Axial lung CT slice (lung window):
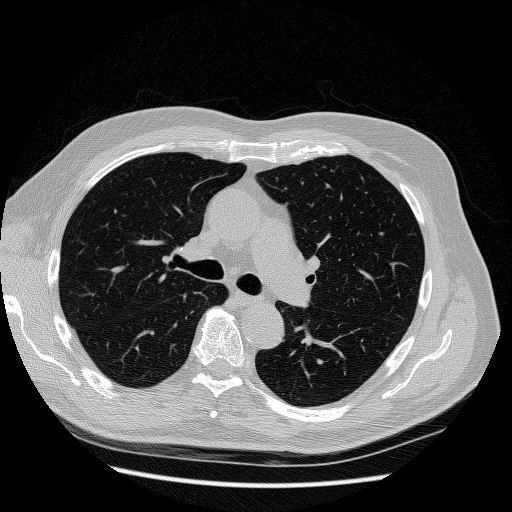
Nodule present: no